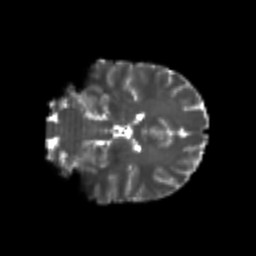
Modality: T2w
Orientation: coronal
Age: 22
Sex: female
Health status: healthy
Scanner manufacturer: philips
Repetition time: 7.393 s
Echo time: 0.08599 s